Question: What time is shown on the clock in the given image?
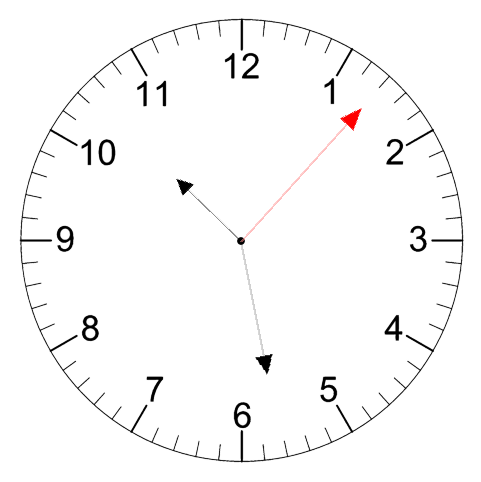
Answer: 10:28:07